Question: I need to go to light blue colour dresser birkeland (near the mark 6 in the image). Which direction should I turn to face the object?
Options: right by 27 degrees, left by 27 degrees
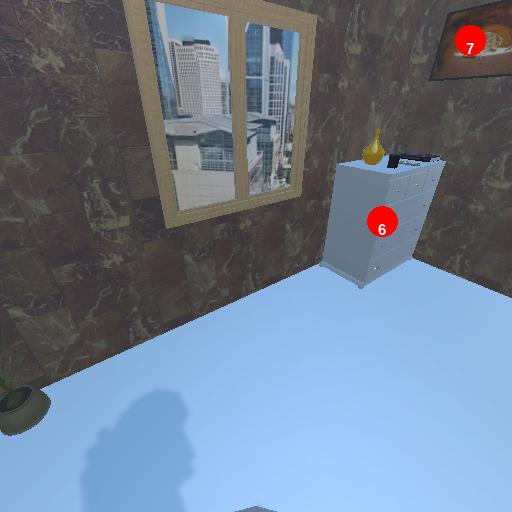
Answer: right by 27 degrees